Question: I want to create something like this

The data I am getting from backend is like this
'''
[
"C",
"C++",
//So on
]
'''
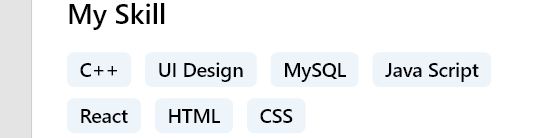
Answer: You can do this by using flexWrap:'wrap'
For Example,
'''
<FlatList
data={data}
keyExtractor={(item, index) => index.toString()}
contentContainerStyle={{ justifyContent: 'flex-start', flexDirection:
'row', flexWrap: 'wrap', paddingHorizontal: 20 }}
renderItem={({ item }) =>
<TouchableOpacity style={{ padding: 10 }}>
<Text style={{ backgroundColor: '#edf4fa', fontSize: 22,
padding: 10, borderRadius: 10 }}>{item}</Text>
</TouchableOpacity>
}
/>
'''